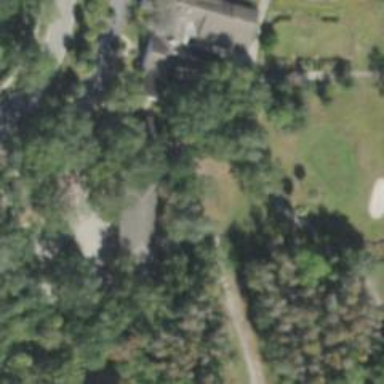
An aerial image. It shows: Path for both road and golf.